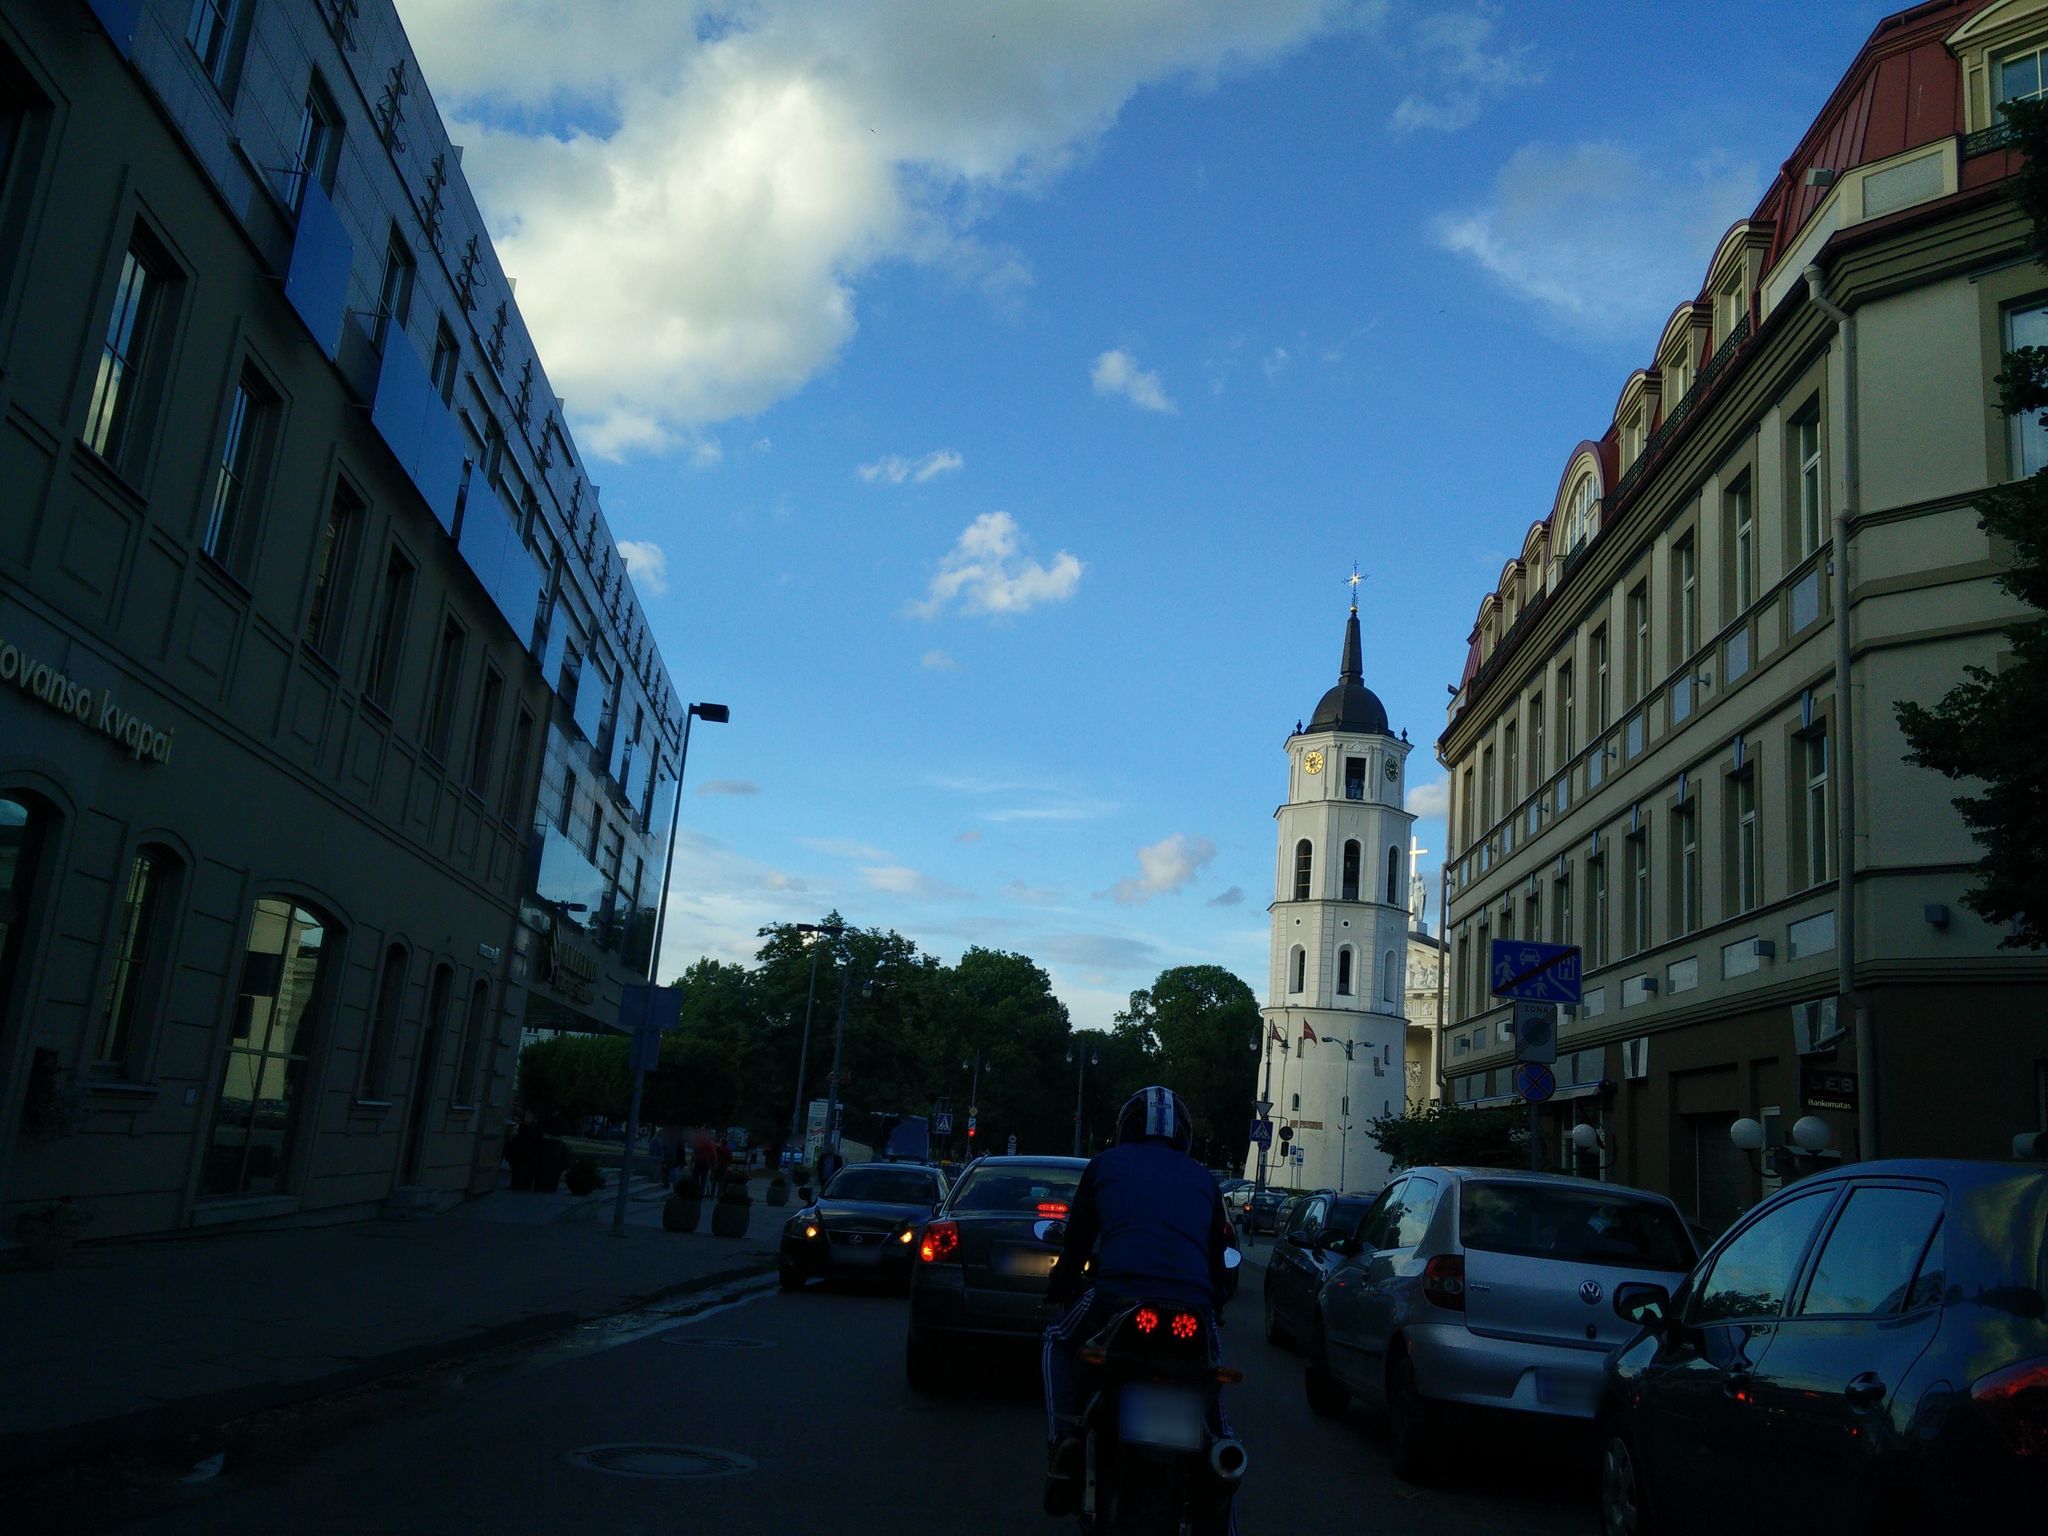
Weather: clear
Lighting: day
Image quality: good
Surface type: driving surface
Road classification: residential, living_street
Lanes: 2
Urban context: urban centre
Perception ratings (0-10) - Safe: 5.7, Lively: 9.61, Beautiful: 7.49, Boring: 4.06, Depressing: 0.56, Wealthy: 6.55